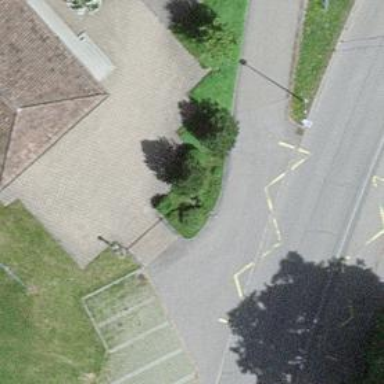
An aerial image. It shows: Bus stop with platform for public transport.